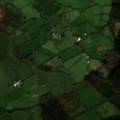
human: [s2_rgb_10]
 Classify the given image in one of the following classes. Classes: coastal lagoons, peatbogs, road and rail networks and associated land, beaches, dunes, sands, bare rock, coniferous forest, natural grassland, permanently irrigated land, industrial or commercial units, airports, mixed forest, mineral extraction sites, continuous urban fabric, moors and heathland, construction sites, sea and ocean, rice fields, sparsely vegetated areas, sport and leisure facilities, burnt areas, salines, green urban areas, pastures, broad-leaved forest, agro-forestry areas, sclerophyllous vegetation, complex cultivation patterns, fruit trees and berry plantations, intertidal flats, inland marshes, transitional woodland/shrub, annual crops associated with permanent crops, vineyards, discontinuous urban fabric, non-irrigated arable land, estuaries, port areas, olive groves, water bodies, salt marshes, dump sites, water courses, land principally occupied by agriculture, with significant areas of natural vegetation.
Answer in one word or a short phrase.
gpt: pastures, coniferous forest